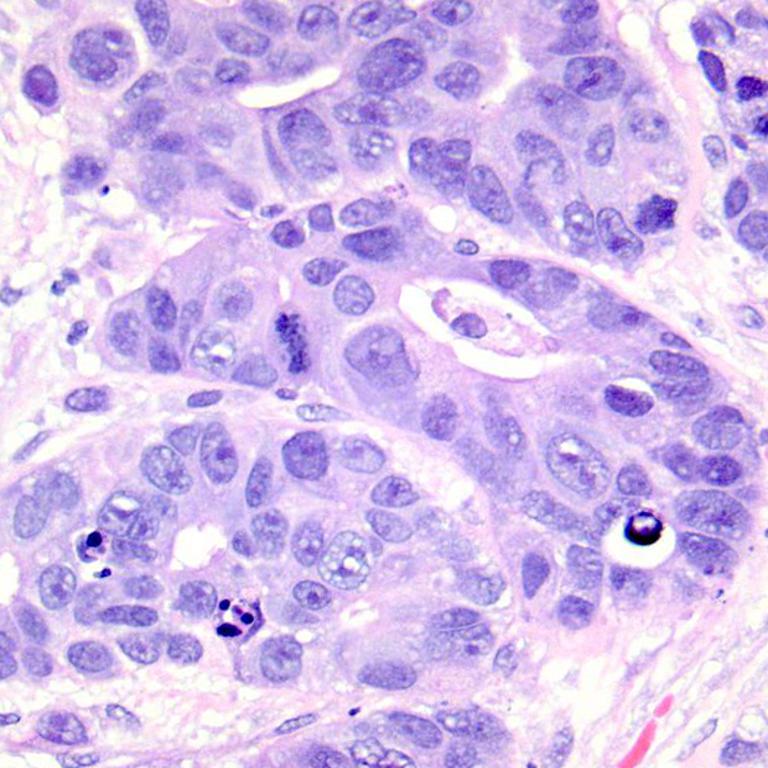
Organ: colon
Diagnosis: adenocarcinomas